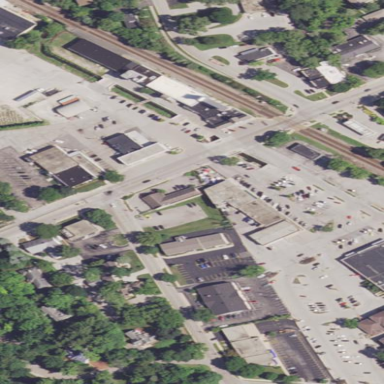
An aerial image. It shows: Retail area.